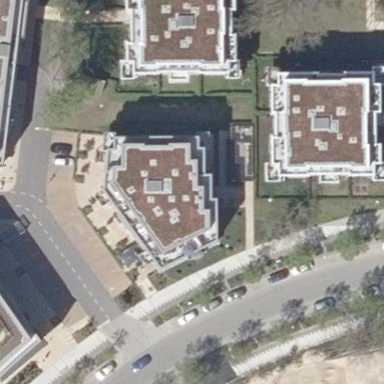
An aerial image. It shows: Flat-roofed apartment building with grass-covered roof.